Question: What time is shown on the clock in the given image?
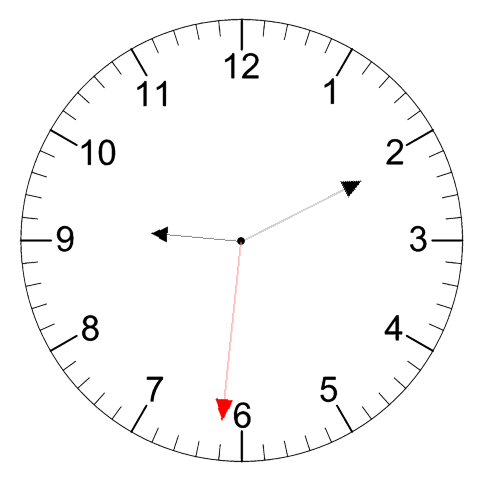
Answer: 09:10:31